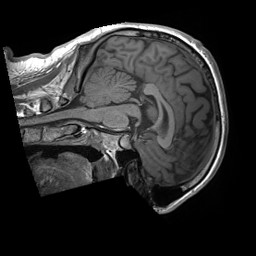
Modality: T1w
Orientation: sagittal
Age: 27
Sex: male
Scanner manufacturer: siemens
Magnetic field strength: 3 T
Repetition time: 1.8 s
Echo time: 0.00232 s